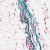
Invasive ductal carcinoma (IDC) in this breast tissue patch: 0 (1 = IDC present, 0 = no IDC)